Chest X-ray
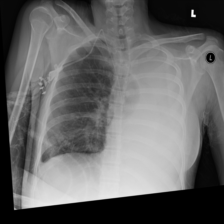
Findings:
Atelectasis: negative
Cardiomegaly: negative
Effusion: negative
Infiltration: negative
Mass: negative
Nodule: negative
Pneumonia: negative
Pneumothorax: negative
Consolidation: negative
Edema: negative
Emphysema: negative
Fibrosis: negative
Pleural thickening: negative
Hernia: negative